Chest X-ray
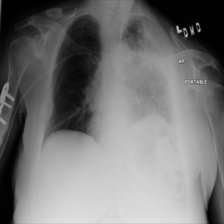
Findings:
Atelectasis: negative
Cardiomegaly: negative
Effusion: negative
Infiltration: negative
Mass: negative
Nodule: negative
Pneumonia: negative
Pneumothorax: negative
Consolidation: negative
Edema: negative
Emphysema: negative
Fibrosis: negative
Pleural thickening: negative
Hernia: negative